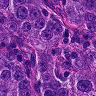
Metastatic tissue present: yes